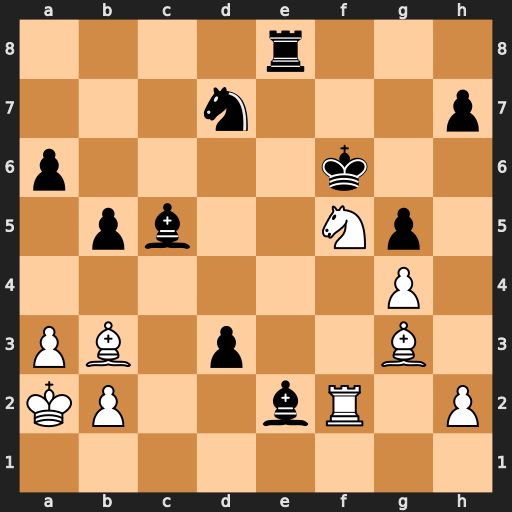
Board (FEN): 4r3/3n3p/p4k2/1pb2Np1/6P1/PB1p2B1/KP2bR1P/8
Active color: w
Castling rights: -
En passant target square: -
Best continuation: Nd4+ Kg7 Rf7+